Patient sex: F
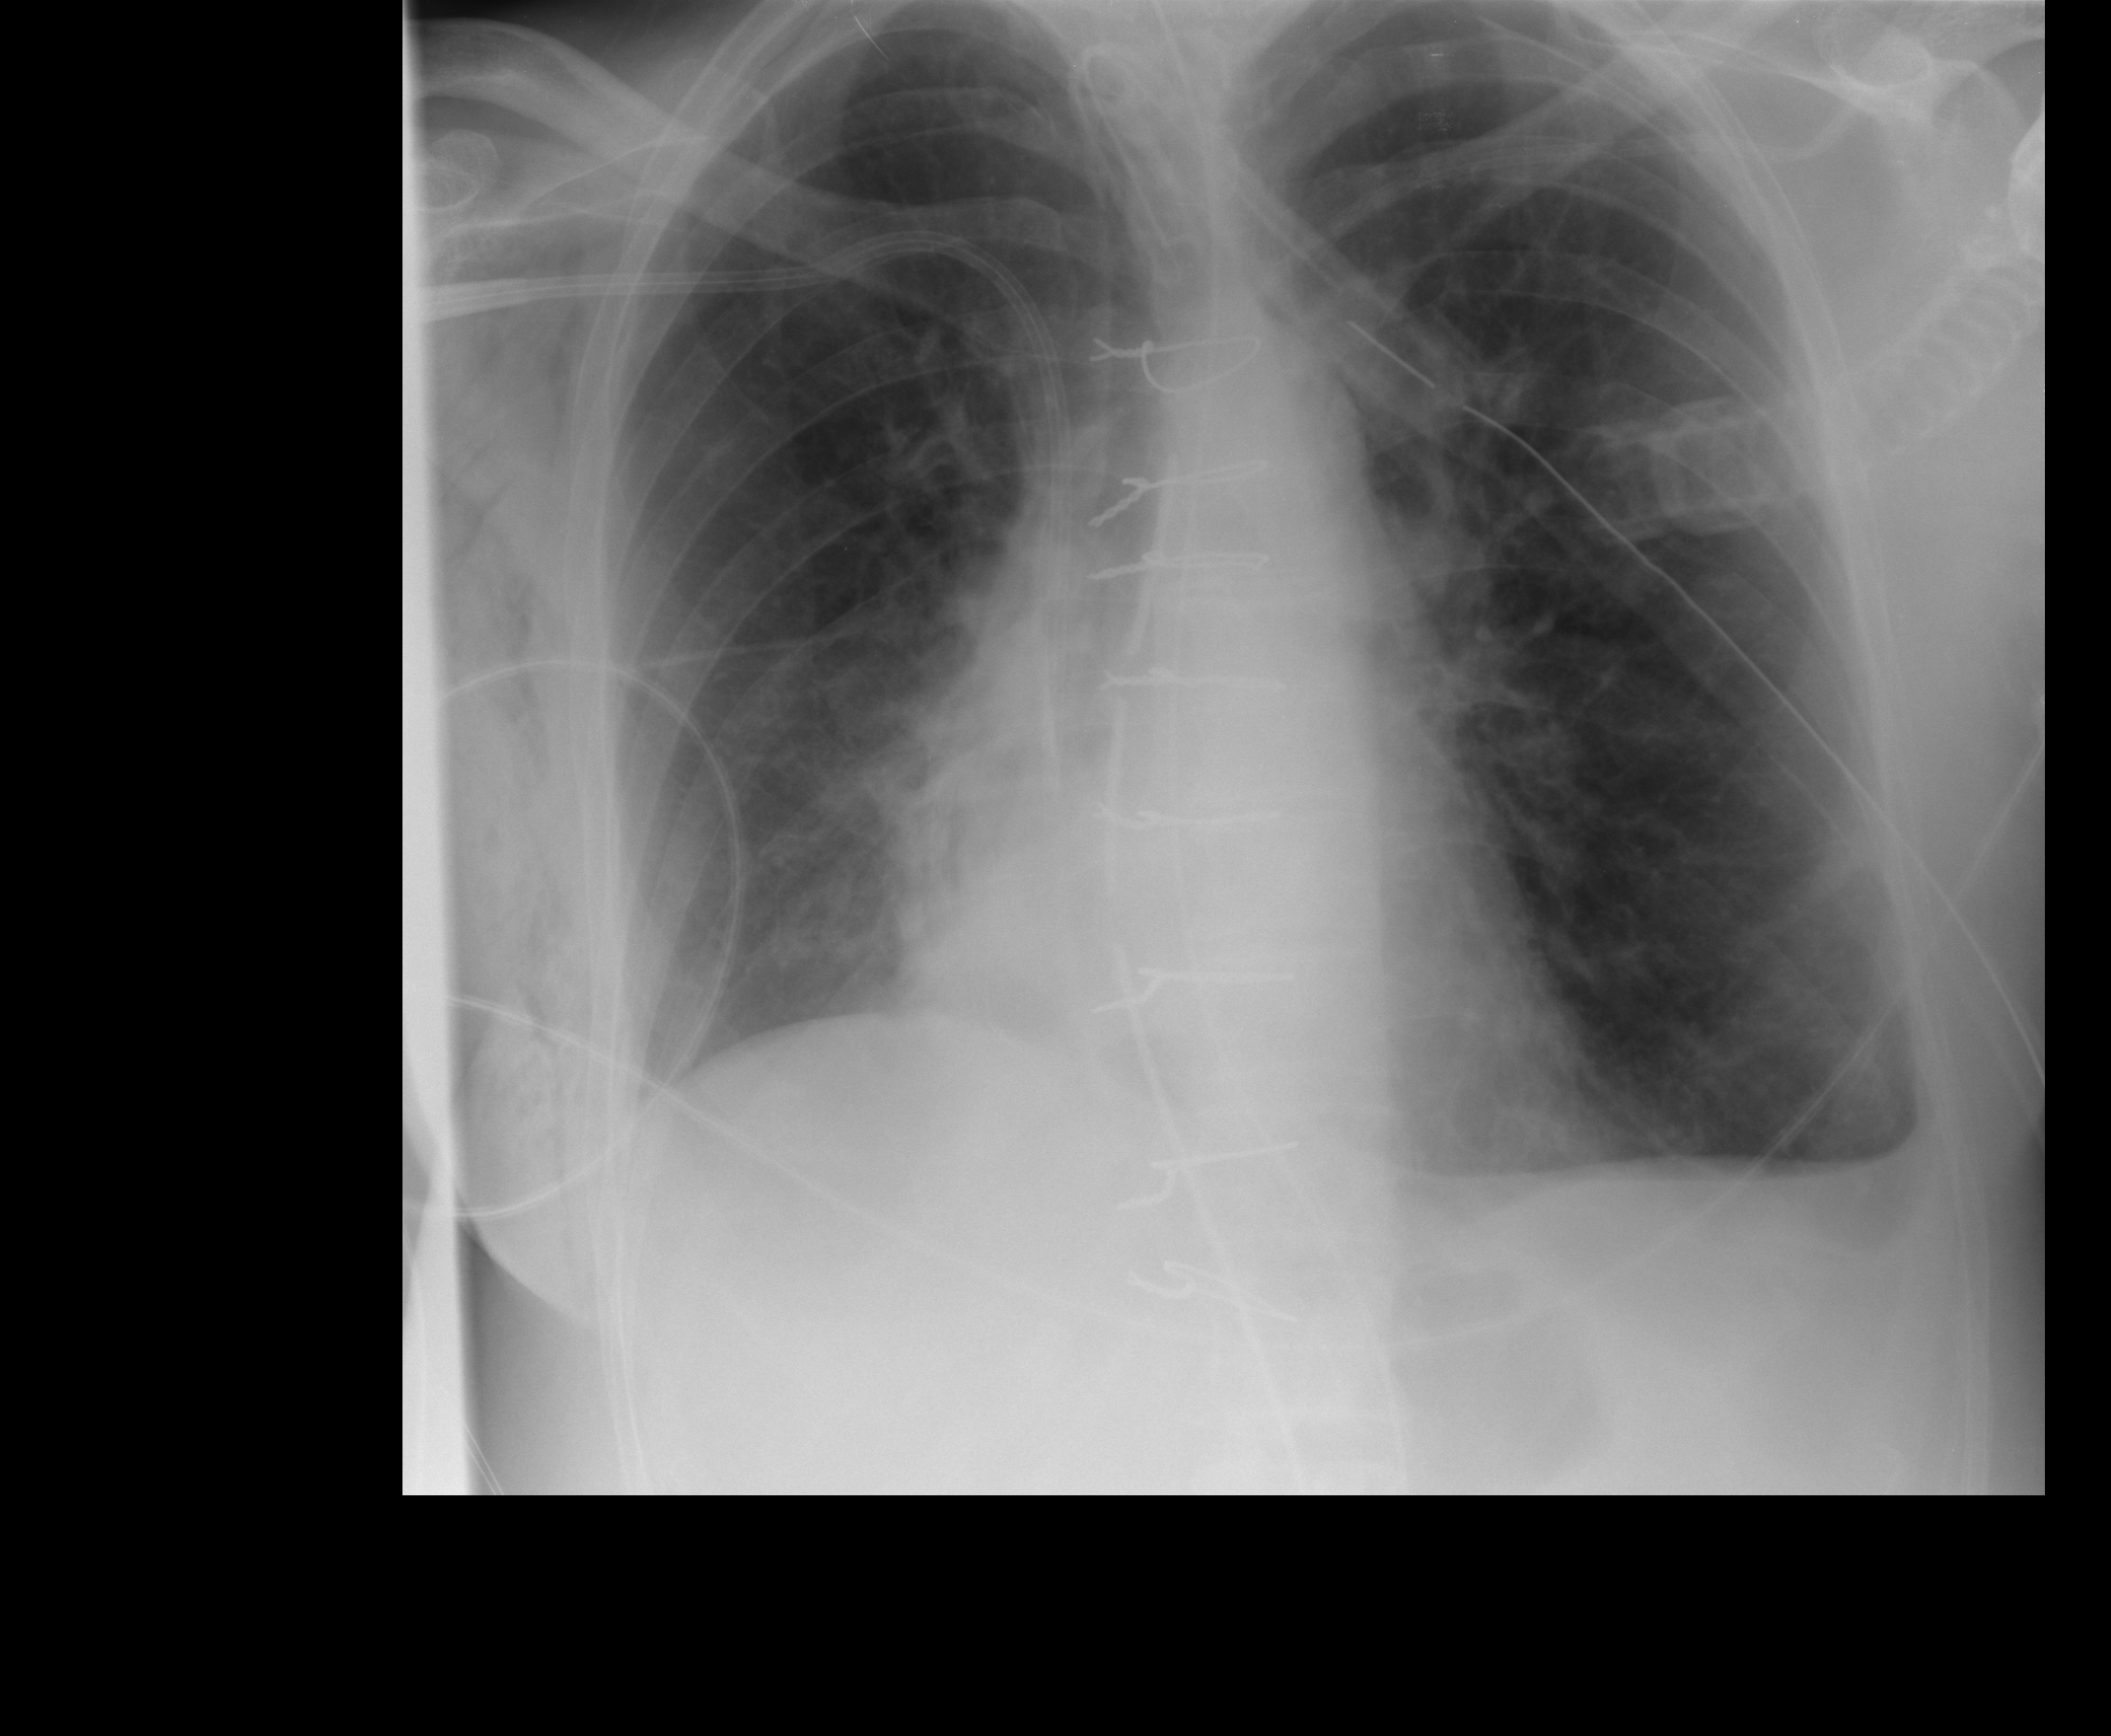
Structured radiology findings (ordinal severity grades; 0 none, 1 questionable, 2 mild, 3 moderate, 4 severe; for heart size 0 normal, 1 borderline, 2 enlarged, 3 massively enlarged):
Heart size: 0
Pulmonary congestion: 1
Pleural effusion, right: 0
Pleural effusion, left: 2
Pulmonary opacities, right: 2
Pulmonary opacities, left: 0
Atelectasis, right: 2
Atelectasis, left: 2